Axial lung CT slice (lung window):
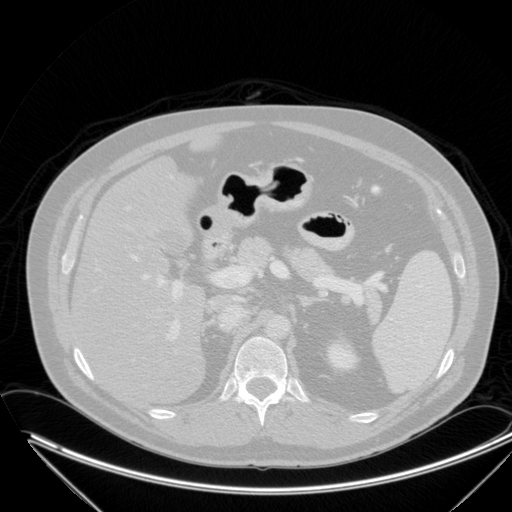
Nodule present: no